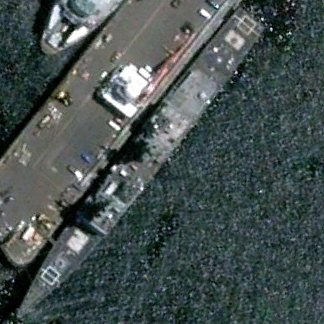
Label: cruiser